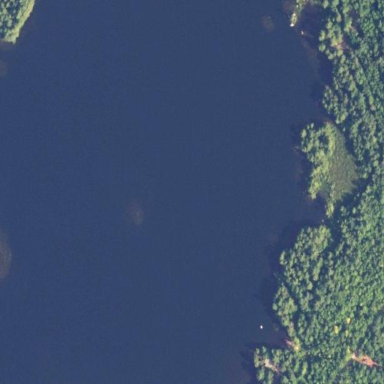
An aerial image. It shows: Pond surrounded by natural water.